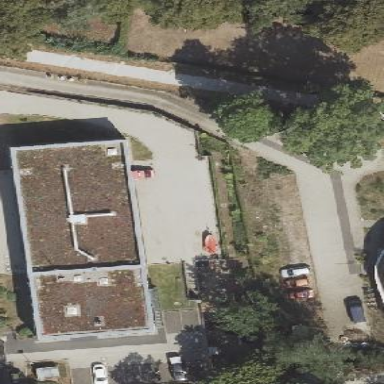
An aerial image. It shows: Fire station.